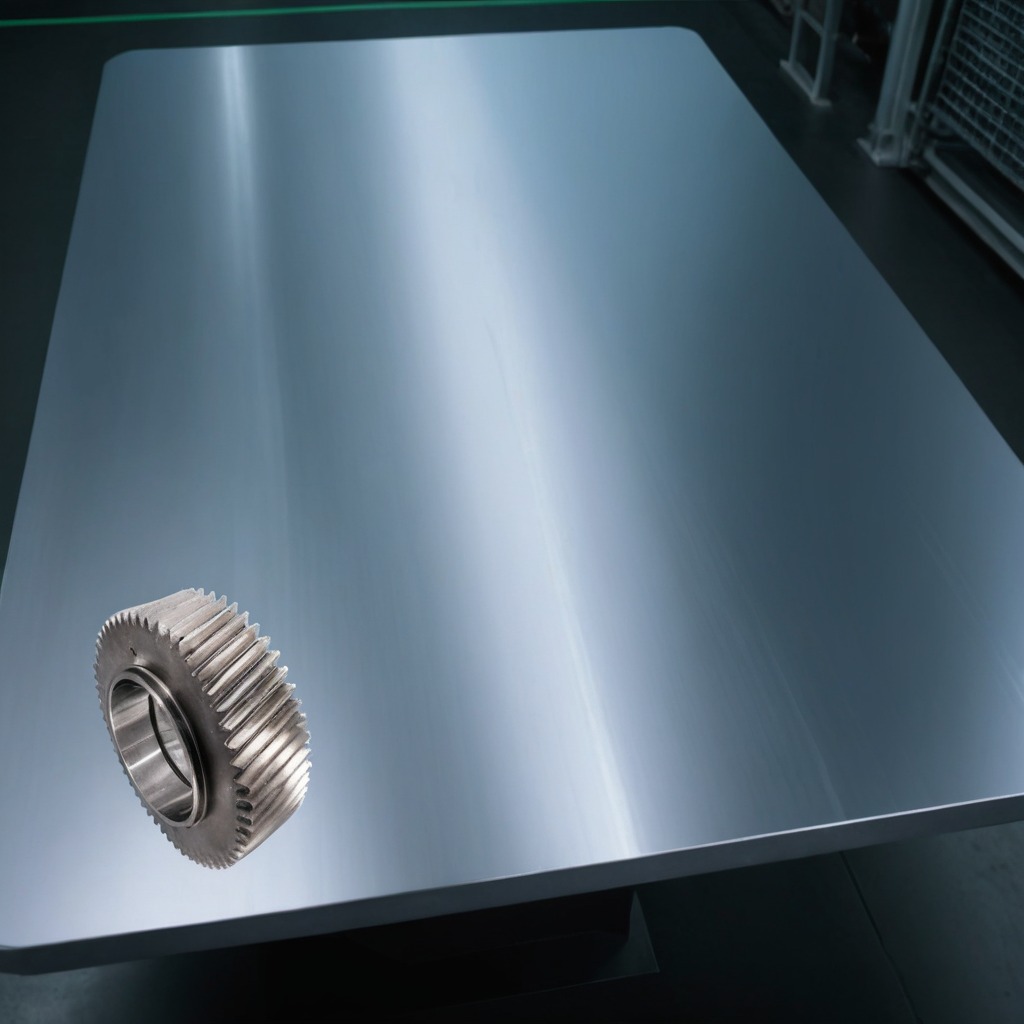
A steel gear with teeth is lying on a metal table in a machine shop under fluorescent lights.